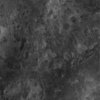
Label: not_dusty